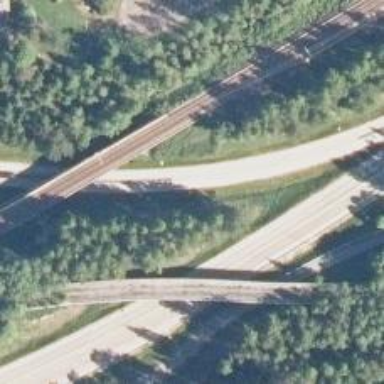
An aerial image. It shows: Trunk link highway.